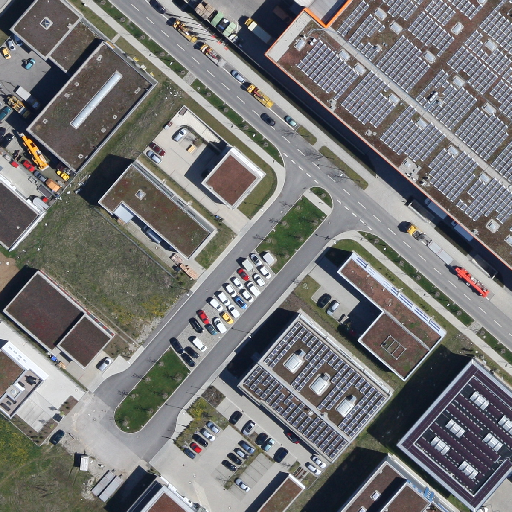
Referring expression: van